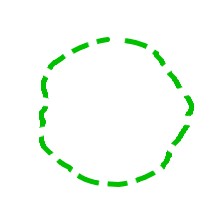
Shape: circle